Field crop: maize
Growth stage: 1
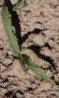
Species: maize